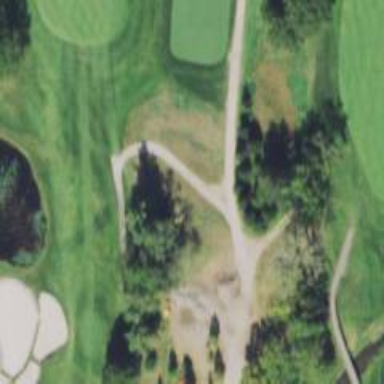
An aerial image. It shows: Footway that resembles golf path.